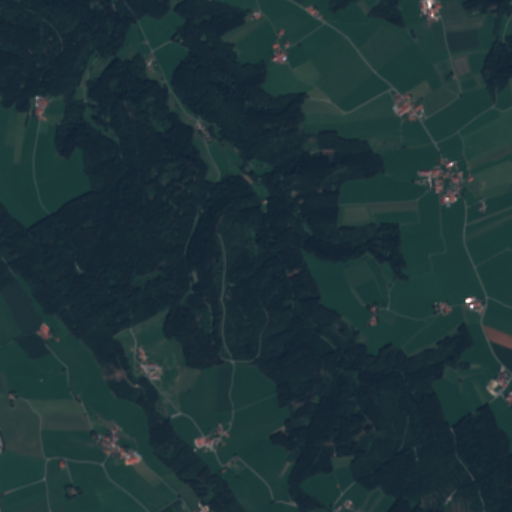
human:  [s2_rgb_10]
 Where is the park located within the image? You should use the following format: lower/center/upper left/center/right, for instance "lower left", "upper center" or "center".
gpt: The park is located in the lower left of the image.
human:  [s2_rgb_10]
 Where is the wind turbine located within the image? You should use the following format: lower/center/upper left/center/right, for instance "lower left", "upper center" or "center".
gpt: The wind turbine is located in the lower right of the image.
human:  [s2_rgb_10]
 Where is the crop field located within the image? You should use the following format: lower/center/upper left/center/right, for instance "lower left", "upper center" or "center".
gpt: There is no crop field in the image.